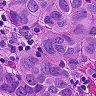
Metastatic tissue present: yes